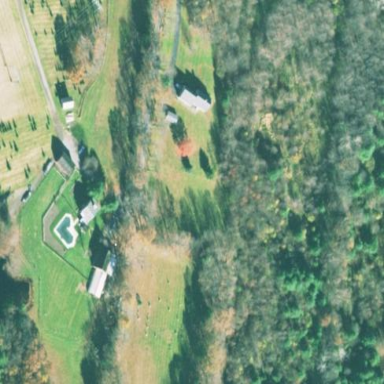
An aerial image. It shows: Cemetery that holds historical significance.